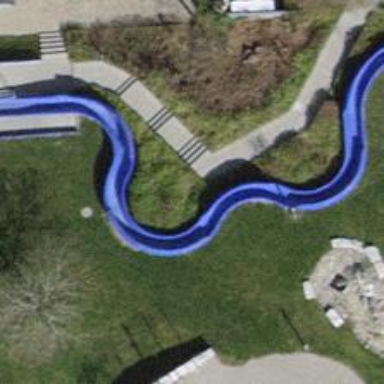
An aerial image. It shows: Water slide attraction.